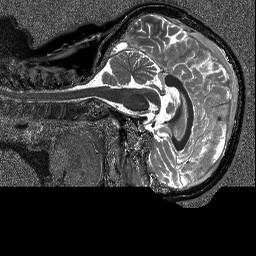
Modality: T1map
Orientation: sagittal
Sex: female